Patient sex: F
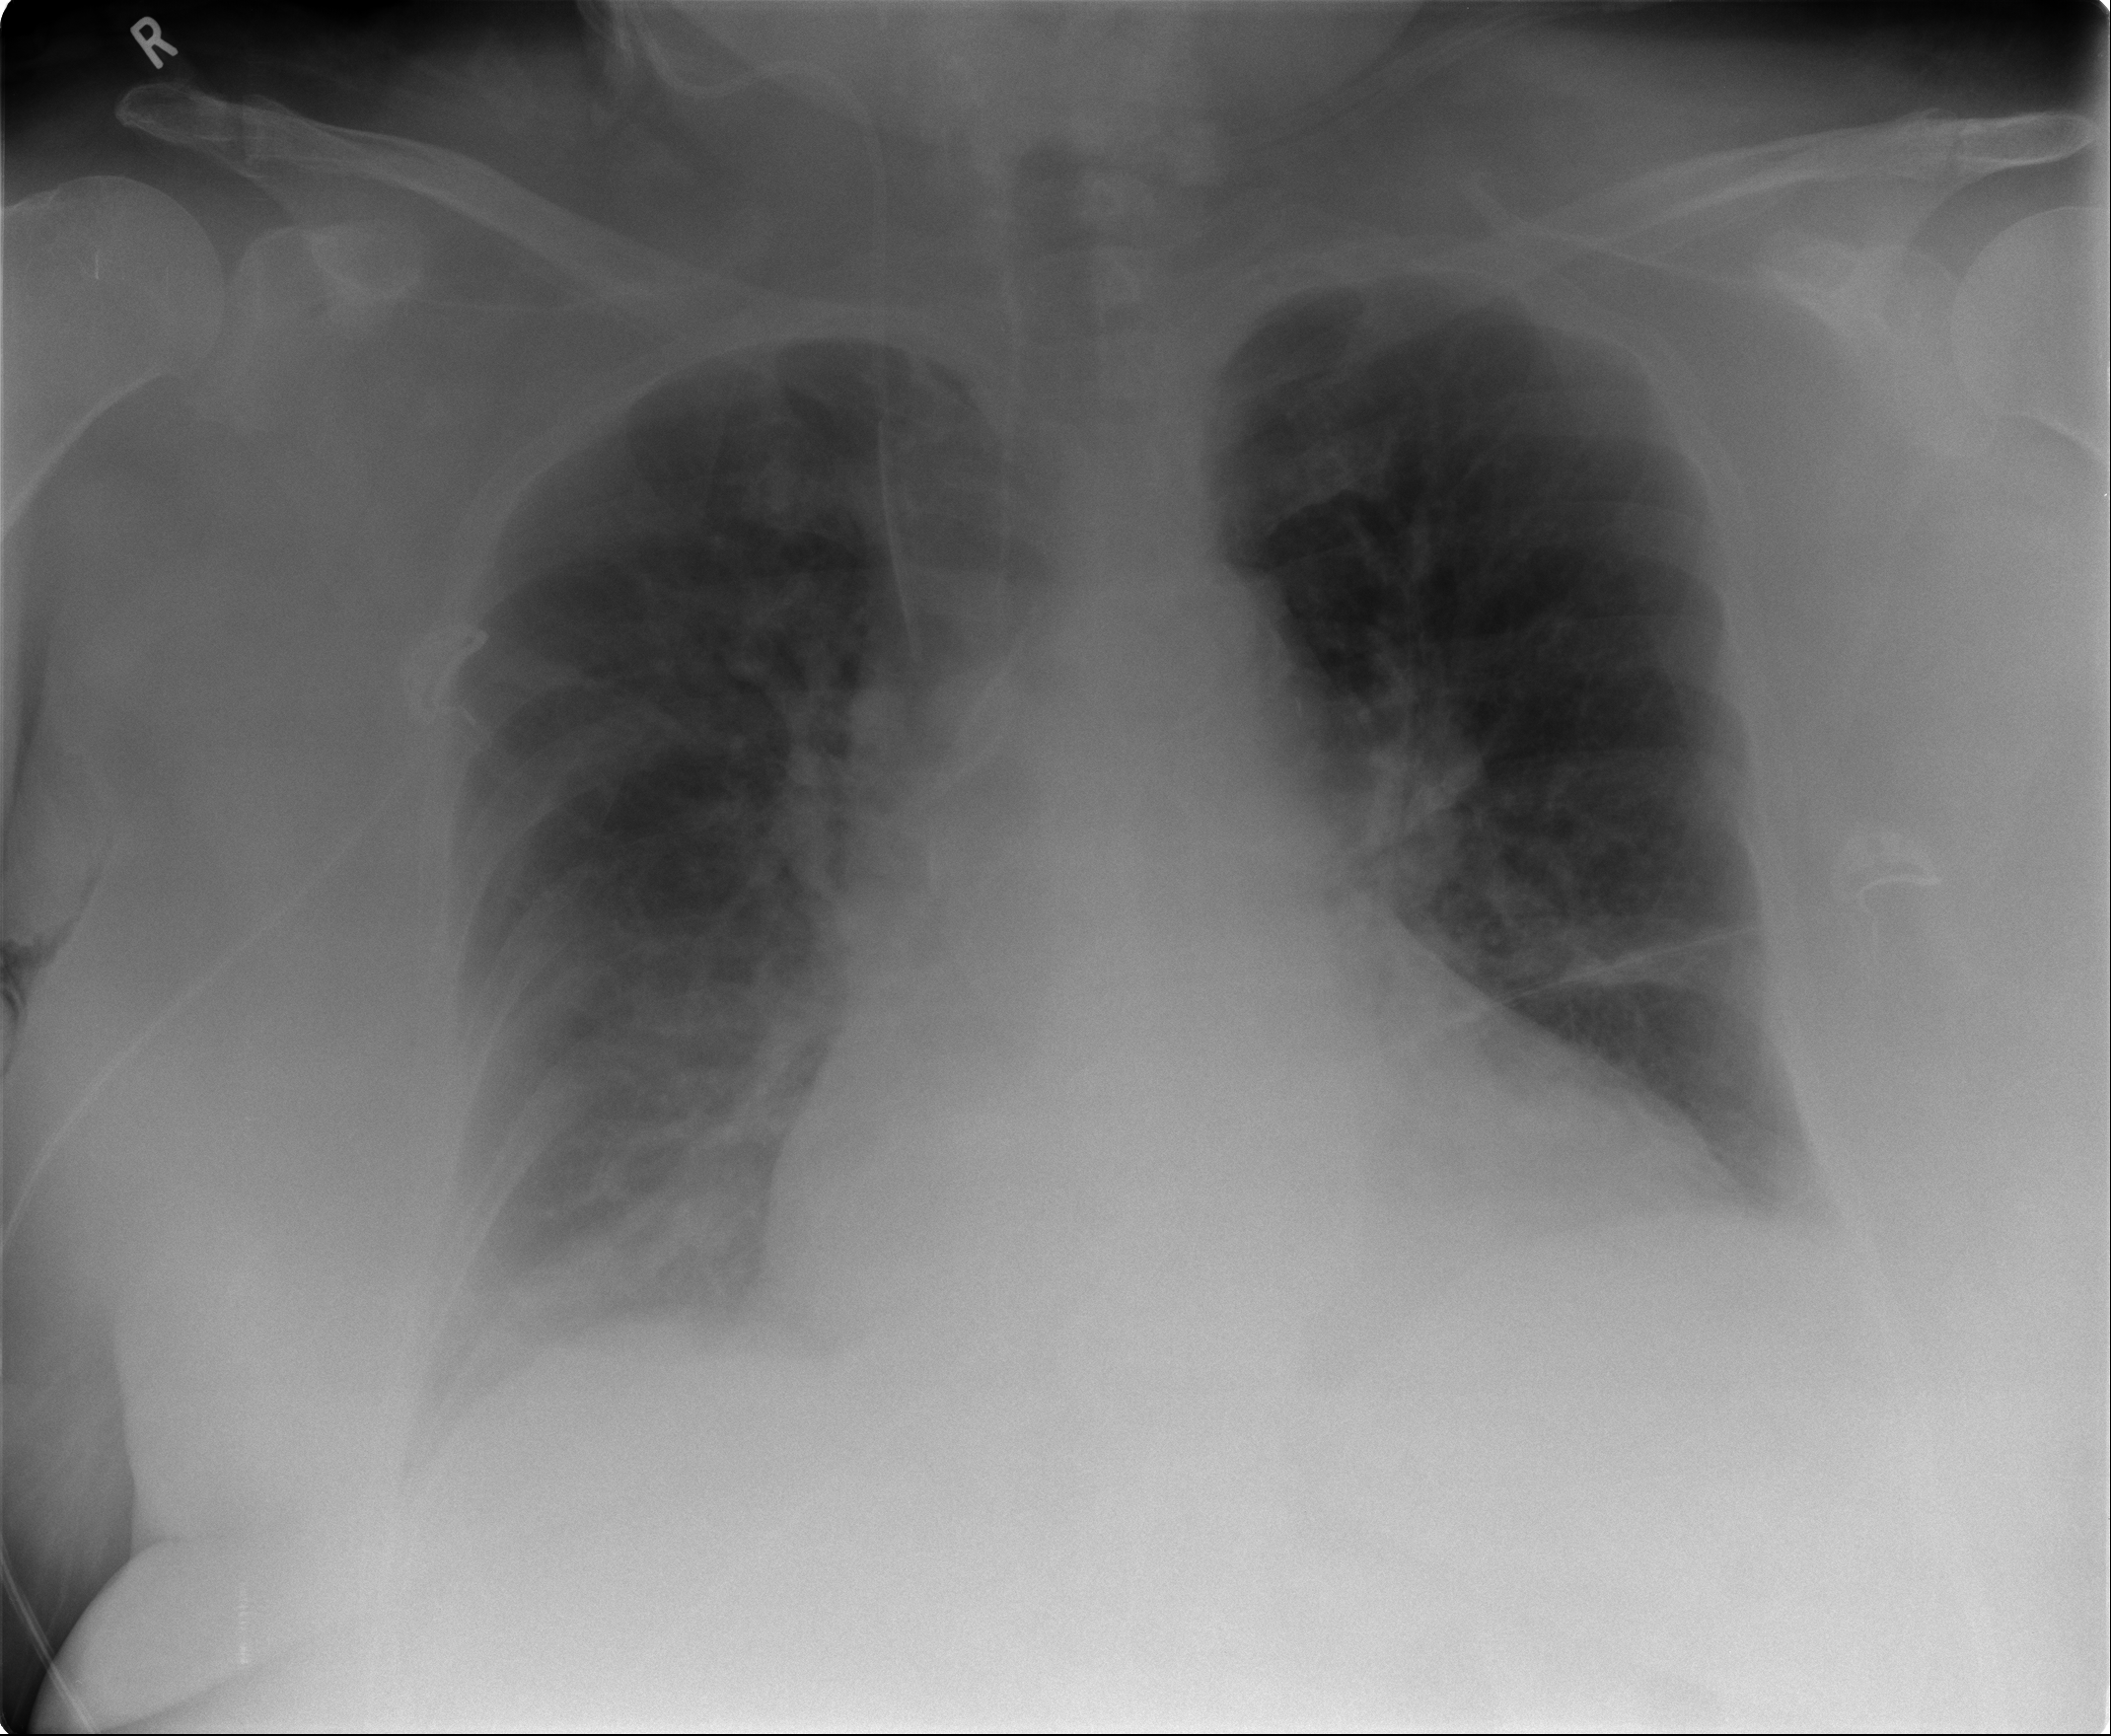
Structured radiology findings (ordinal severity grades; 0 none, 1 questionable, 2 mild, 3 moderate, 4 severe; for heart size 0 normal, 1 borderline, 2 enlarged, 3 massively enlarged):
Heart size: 2
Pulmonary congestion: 2
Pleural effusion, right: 0
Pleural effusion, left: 0
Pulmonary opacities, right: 2
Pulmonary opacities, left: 0
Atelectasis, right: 2
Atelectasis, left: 2